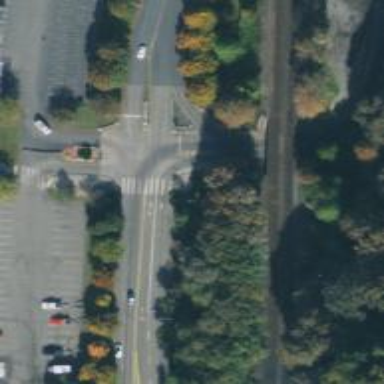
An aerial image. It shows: Secondary road with separate sidewalk.